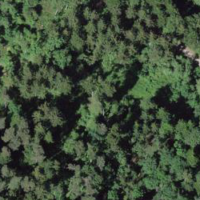
EUNIS habitat code: 43
Species observed at this site:
Lonicera acuminata